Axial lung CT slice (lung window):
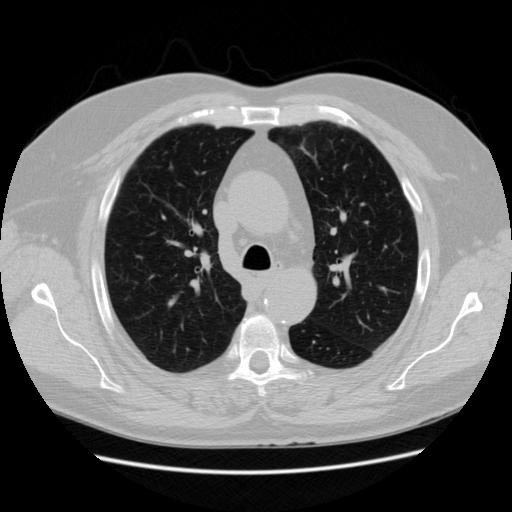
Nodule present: no